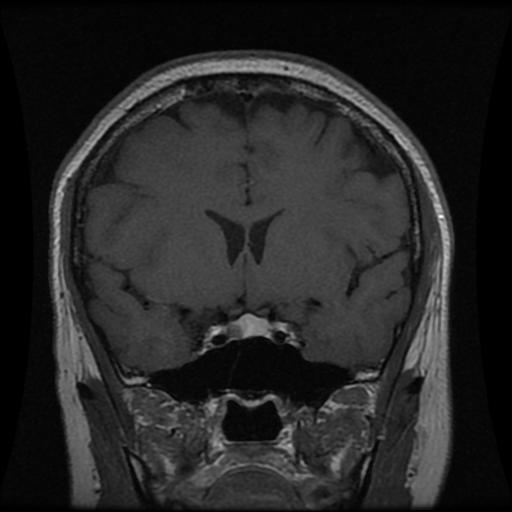
Label: pituitary